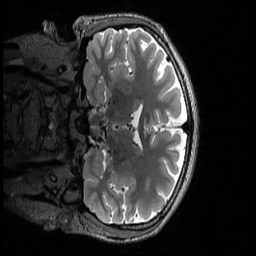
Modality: T2w
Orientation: coronal
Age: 23
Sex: male
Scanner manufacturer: siemens
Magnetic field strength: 3 T
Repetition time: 3.2 s
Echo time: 0.566 s